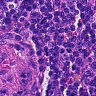
Metastatic tissue present: no